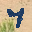
Label: 7